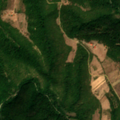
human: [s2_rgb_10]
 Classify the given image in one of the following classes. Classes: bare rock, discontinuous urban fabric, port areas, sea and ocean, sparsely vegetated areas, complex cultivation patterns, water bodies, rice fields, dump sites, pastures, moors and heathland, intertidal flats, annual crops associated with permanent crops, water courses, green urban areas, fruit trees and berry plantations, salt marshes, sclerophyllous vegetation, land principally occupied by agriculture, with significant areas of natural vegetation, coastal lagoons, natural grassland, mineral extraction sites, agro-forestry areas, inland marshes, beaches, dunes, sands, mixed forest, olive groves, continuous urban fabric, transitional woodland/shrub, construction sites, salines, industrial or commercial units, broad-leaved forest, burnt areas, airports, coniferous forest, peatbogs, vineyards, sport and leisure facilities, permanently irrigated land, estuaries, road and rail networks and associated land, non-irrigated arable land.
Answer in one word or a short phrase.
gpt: complex cultivation patterns, land principally occupied by agriculture, with significant areas of natural vegetation, broad-leaved forest, transitional woodland/shrub